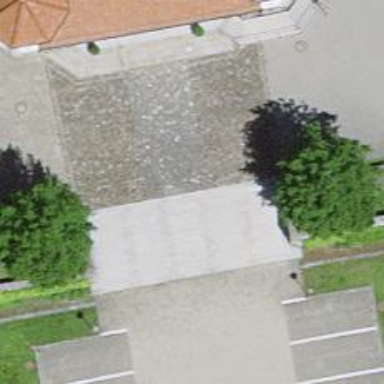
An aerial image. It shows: Road with steps.